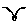
Label: bird